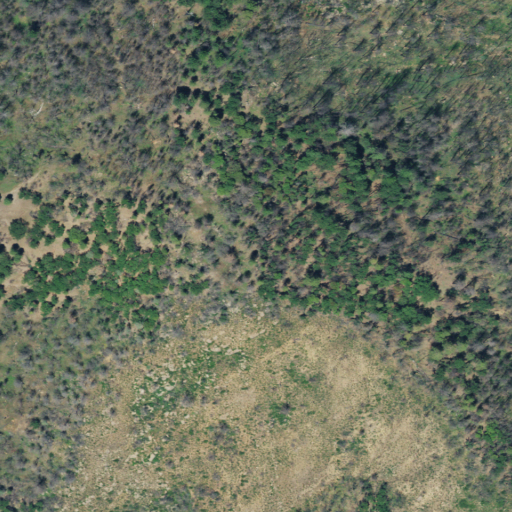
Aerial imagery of mountain in California named Hog Point containing grassland, shrub, and mixed forest